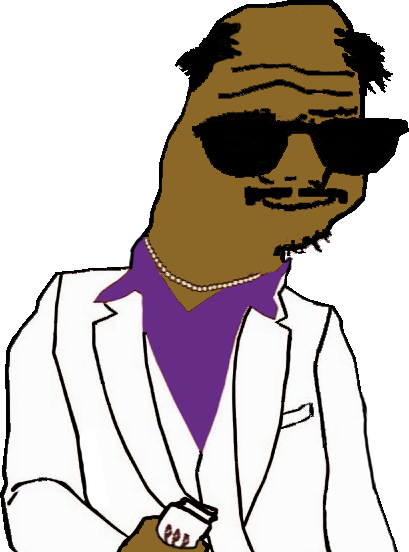
Label: 5_Boomer